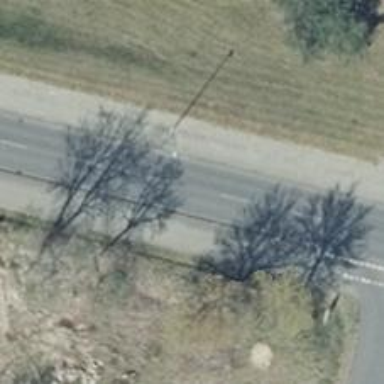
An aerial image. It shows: Paved tertiary road with embankment.